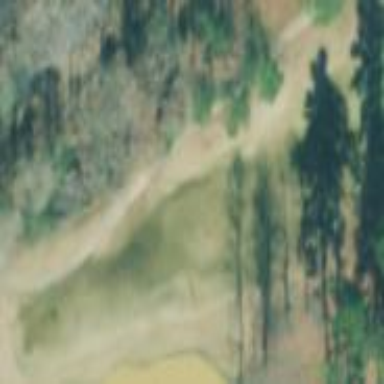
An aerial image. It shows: Scenic golf fairway.